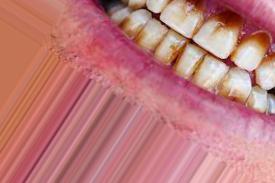
Condition: Tooth Discoloration